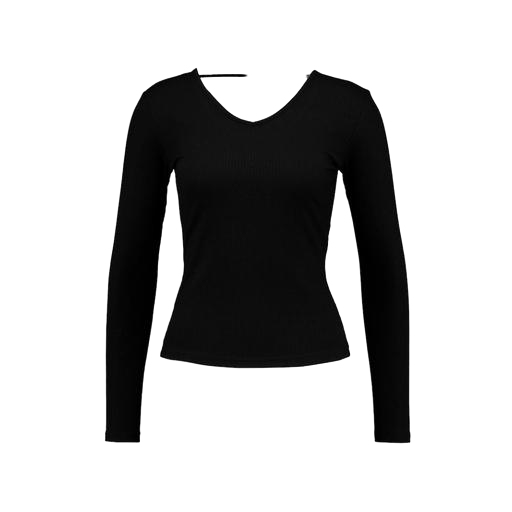
black v-neck top only macy, black long-sleeve v-neck top, black eliza long-sleeved top, white background